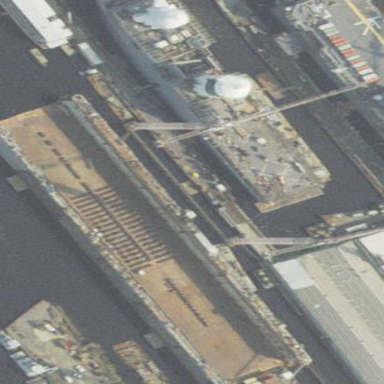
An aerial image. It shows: Ship building at the dock by the waterway.